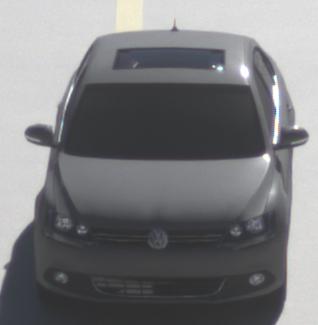
Make: VW
Model: Jetta 1.2 TSI
Detailed model: Jetta (IV)
Model produced from: 2011/01
Model produced until: 2014/08
Doors: 4
Color: gray
Road condition: dry road
Daytime: morning or afternoon
Contrast: high contrast